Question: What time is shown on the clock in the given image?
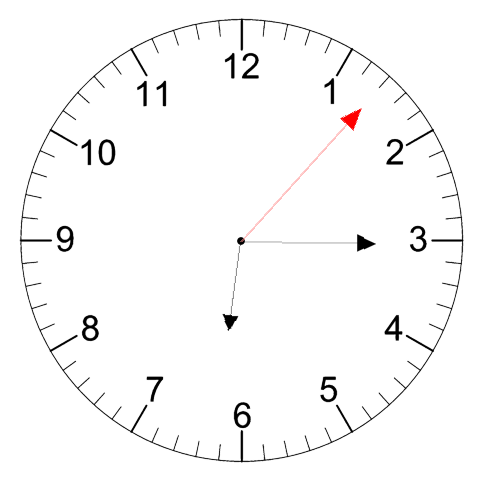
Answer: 06:15:07